Question: as the title says, I have a problem, that the rabbitmq shows (and thinks) that there is more space available, as I told him.

I'm running 2 instances of rabbitmq 3.8.8 with erlang 23.0 in 2 RHEL pods. To these pods, a dynamically provisioned PersistentVolume is bound of 2GB size on NFS.
That means, that every pod shoud have 1GB of space for himself.
In the rabbitmq.conf I have the following:
'''
vm_memory_high_watermark.relative = 0.9
total_memory_available_override_value = 1000MB
disk_free_limit.absolute = 1GB
management.load_definitions = /etc/rabbitmq/definitions.json
'''
Also when I start Rabbitmq, I see in the log, that the configuration is read correctly:
'''
2020-10-13 08:26:51.726 [info] <0.427.0> Memory high watermark set to 858 MiB (900000000 bytes)
2020-10-13 08:26:51.811 [info] <0.439.0> Enabling free disk space monitoring
2020-10-13 08:26:51.811 [info] <0.439.0> Disk free limit set to 1000MB
'''
the problem is, that rabbitMQ somehow thinks, that there is the whole NFS free space available - 54GB (as on the screenshot above). So I got into a problem, that over 200K messages were stuck in one of the queues, filled up those 2GB of PersistentVolume I gave him, but didn't stopped accepting messages, cause he thought, that there is more space available. Of course, the whole rabbitmq pod crashed, cause it couldn't write more messages to the NFS.
can you please guide me, how to set is correctly?
Or do you know, why rabbitMQ doesnt respect the ?
many thanks
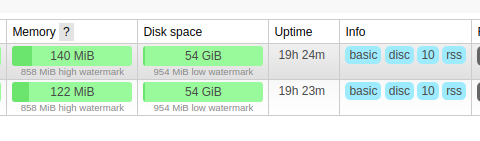
Answer: '''
rabbitmq-diagnostics environment | grep disk_free_limit
'''
will display the actual <URL>.
On Linux, RabbitMQ will use either a configured absolute value, or compute how much disk space its data directory's partition has by running
'''
df -kP /path/to/directory
'''
which is not aware of Kubernetes quotas.
I don't have an NFS partition on Kubernetes to try but a basic test with the following 'rabbitmq.conf' file
'''
disk_free_limit.absolute = 3GB
'''
does not reproduce; the configured value is used as expected. See <URL>.